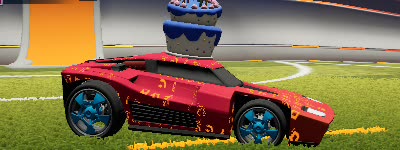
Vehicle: breakout